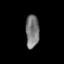
Tissue: lung
Cell type: Epithelial cells
Senescence score: 0.2176
Nuclear area (px): 440
Mean DAPI intensity: 119.836